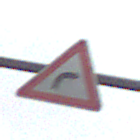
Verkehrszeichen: KurveRechts
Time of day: Midday
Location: Outdoor (Nature)
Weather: Overcast
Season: NotSpecified
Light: Natural